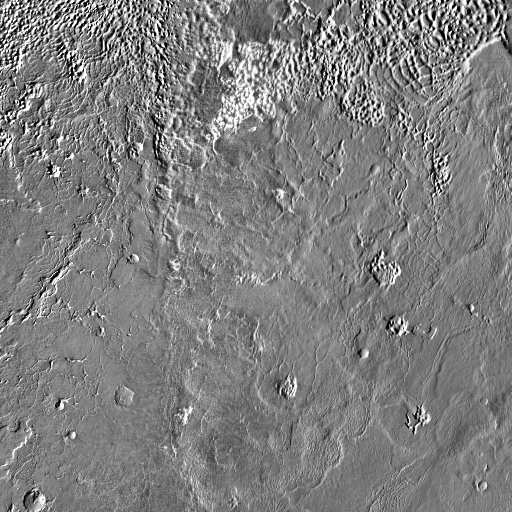
Crater classes present: Background, Other, Buried